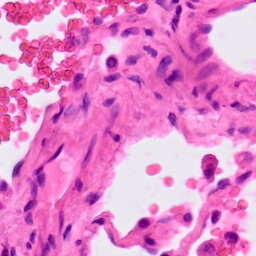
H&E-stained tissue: Lung